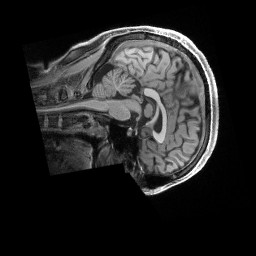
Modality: T1w
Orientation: sagittal
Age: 26
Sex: male
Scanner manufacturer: siemens
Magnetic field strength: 3 T
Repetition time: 2.5 s
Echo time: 0.00296 s